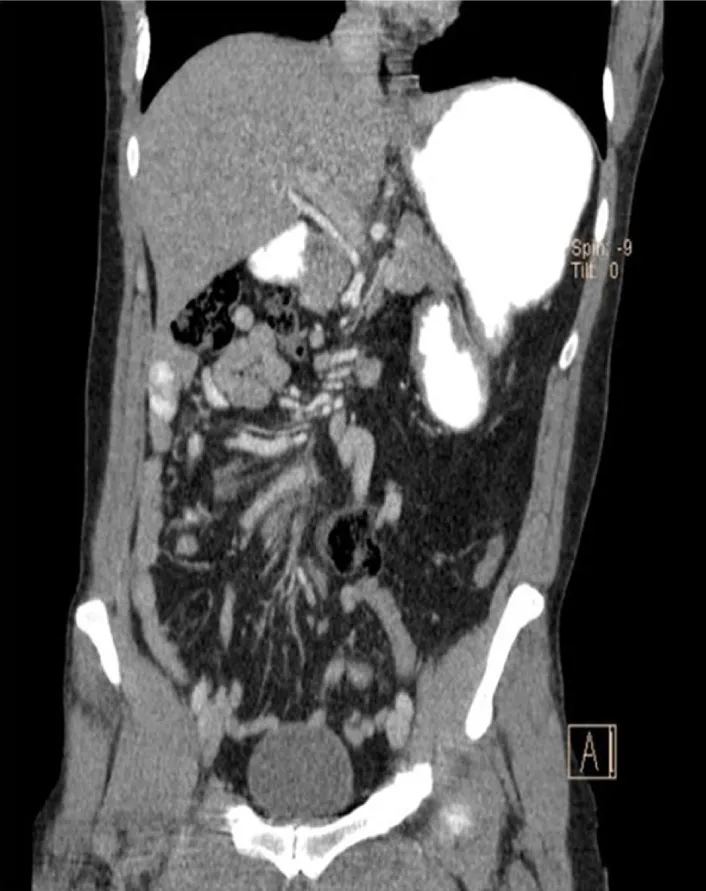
Spiral CT Scan demonstrates midgut malrotation with Volvulus in coronal view.
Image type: radiology (ct)